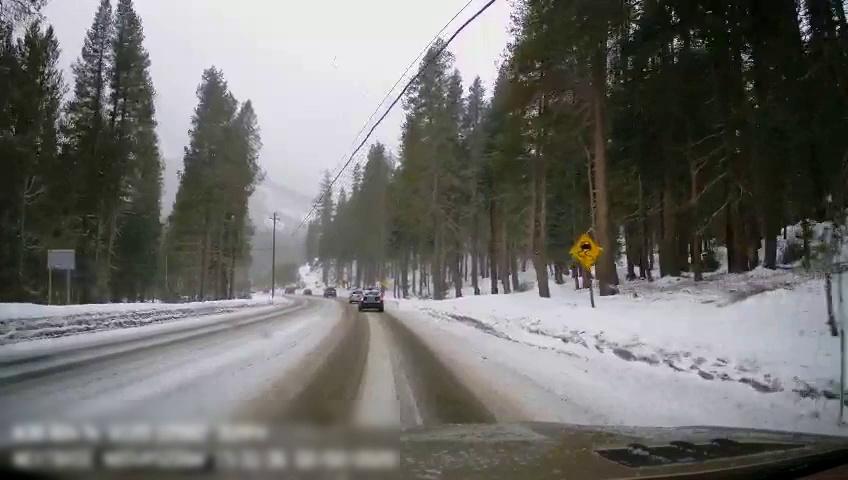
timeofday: Day
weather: Snowy
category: Drivable Space
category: Vehicles | SUV
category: Vehicles | Car
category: Vehicles | SUV
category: Traffic | Signs